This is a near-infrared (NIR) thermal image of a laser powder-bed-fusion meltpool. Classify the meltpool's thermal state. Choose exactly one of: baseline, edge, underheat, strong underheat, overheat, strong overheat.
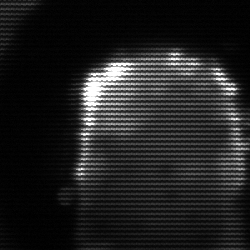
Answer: baseline